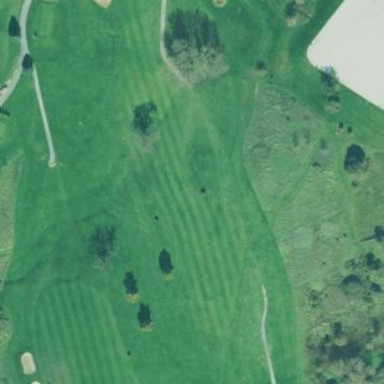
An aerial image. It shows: Golf fairway surrounded by grass.